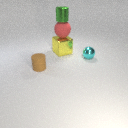
small brown rubber cylinder to the left of small cyan metal sphere